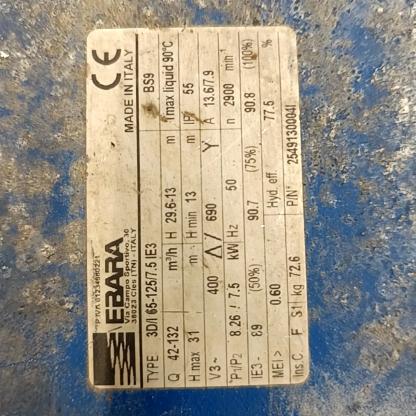
Klasa: tabliczka-znamionowa